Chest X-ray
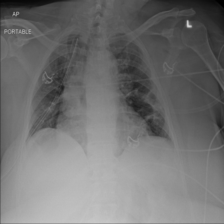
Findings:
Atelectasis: positive
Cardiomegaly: negative
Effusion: negative
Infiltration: negative
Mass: negative
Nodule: negative
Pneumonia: negative
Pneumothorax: negative
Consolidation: negative
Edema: negative
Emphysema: negative
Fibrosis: negative
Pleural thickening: negative
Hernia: negative